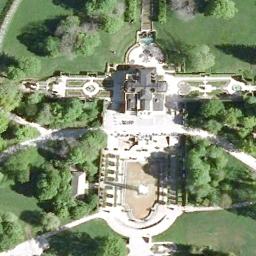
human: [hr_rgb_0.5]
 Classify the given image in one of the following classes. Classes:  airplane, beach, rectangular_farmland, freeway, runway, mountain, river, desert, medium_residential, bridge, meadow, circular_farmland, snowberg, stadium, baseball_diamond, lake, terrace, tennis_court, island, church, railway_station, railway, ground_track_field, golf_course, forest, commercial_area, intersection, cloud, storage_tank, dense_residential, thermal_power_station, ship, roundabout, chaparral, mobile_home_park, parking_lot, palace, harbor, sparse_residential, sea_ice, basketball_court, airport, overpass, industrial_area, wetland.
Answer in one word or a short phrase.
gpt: palace